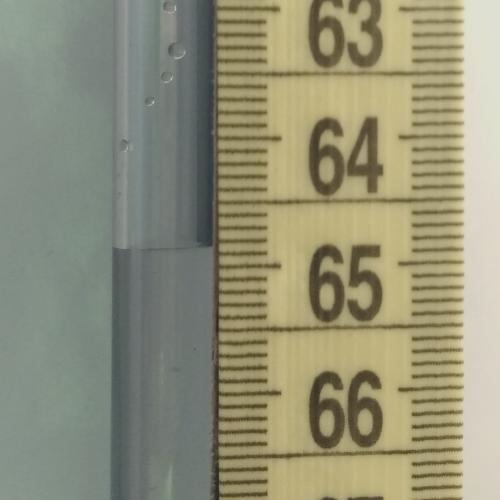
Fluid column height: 64.8 cm